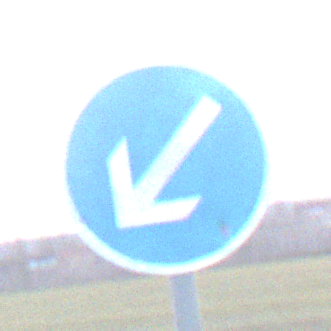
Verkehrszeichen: VorgeschriebeneVorbeifahrtLinks
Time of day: SunriseSunset
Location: Outdoor (Nature)
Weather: PartlyCloudy
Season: NotSpecified
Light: Natural